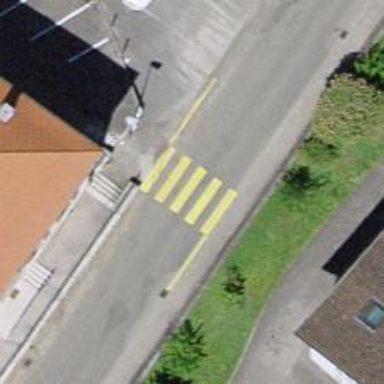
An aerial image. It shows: Uncontrolled zebra crossing.